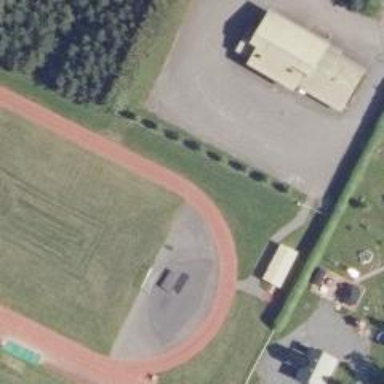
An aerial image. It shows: Track in leisure land.